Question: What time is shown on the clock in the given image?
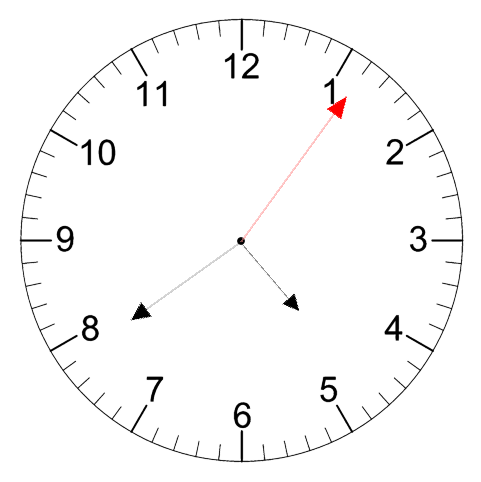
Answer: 04:39:06